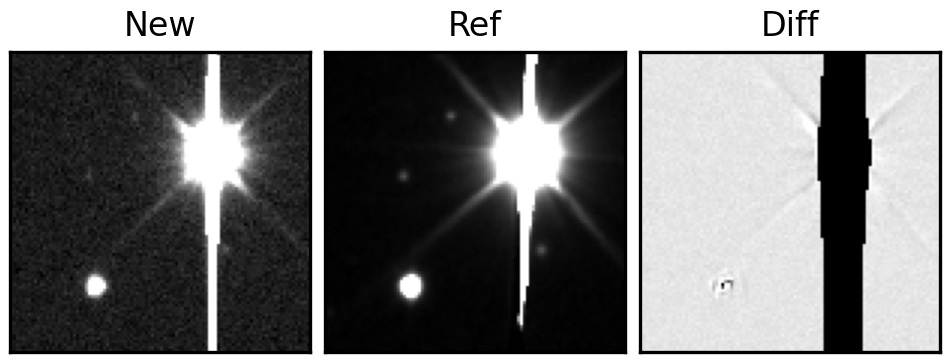
Label: bogus